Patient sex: M
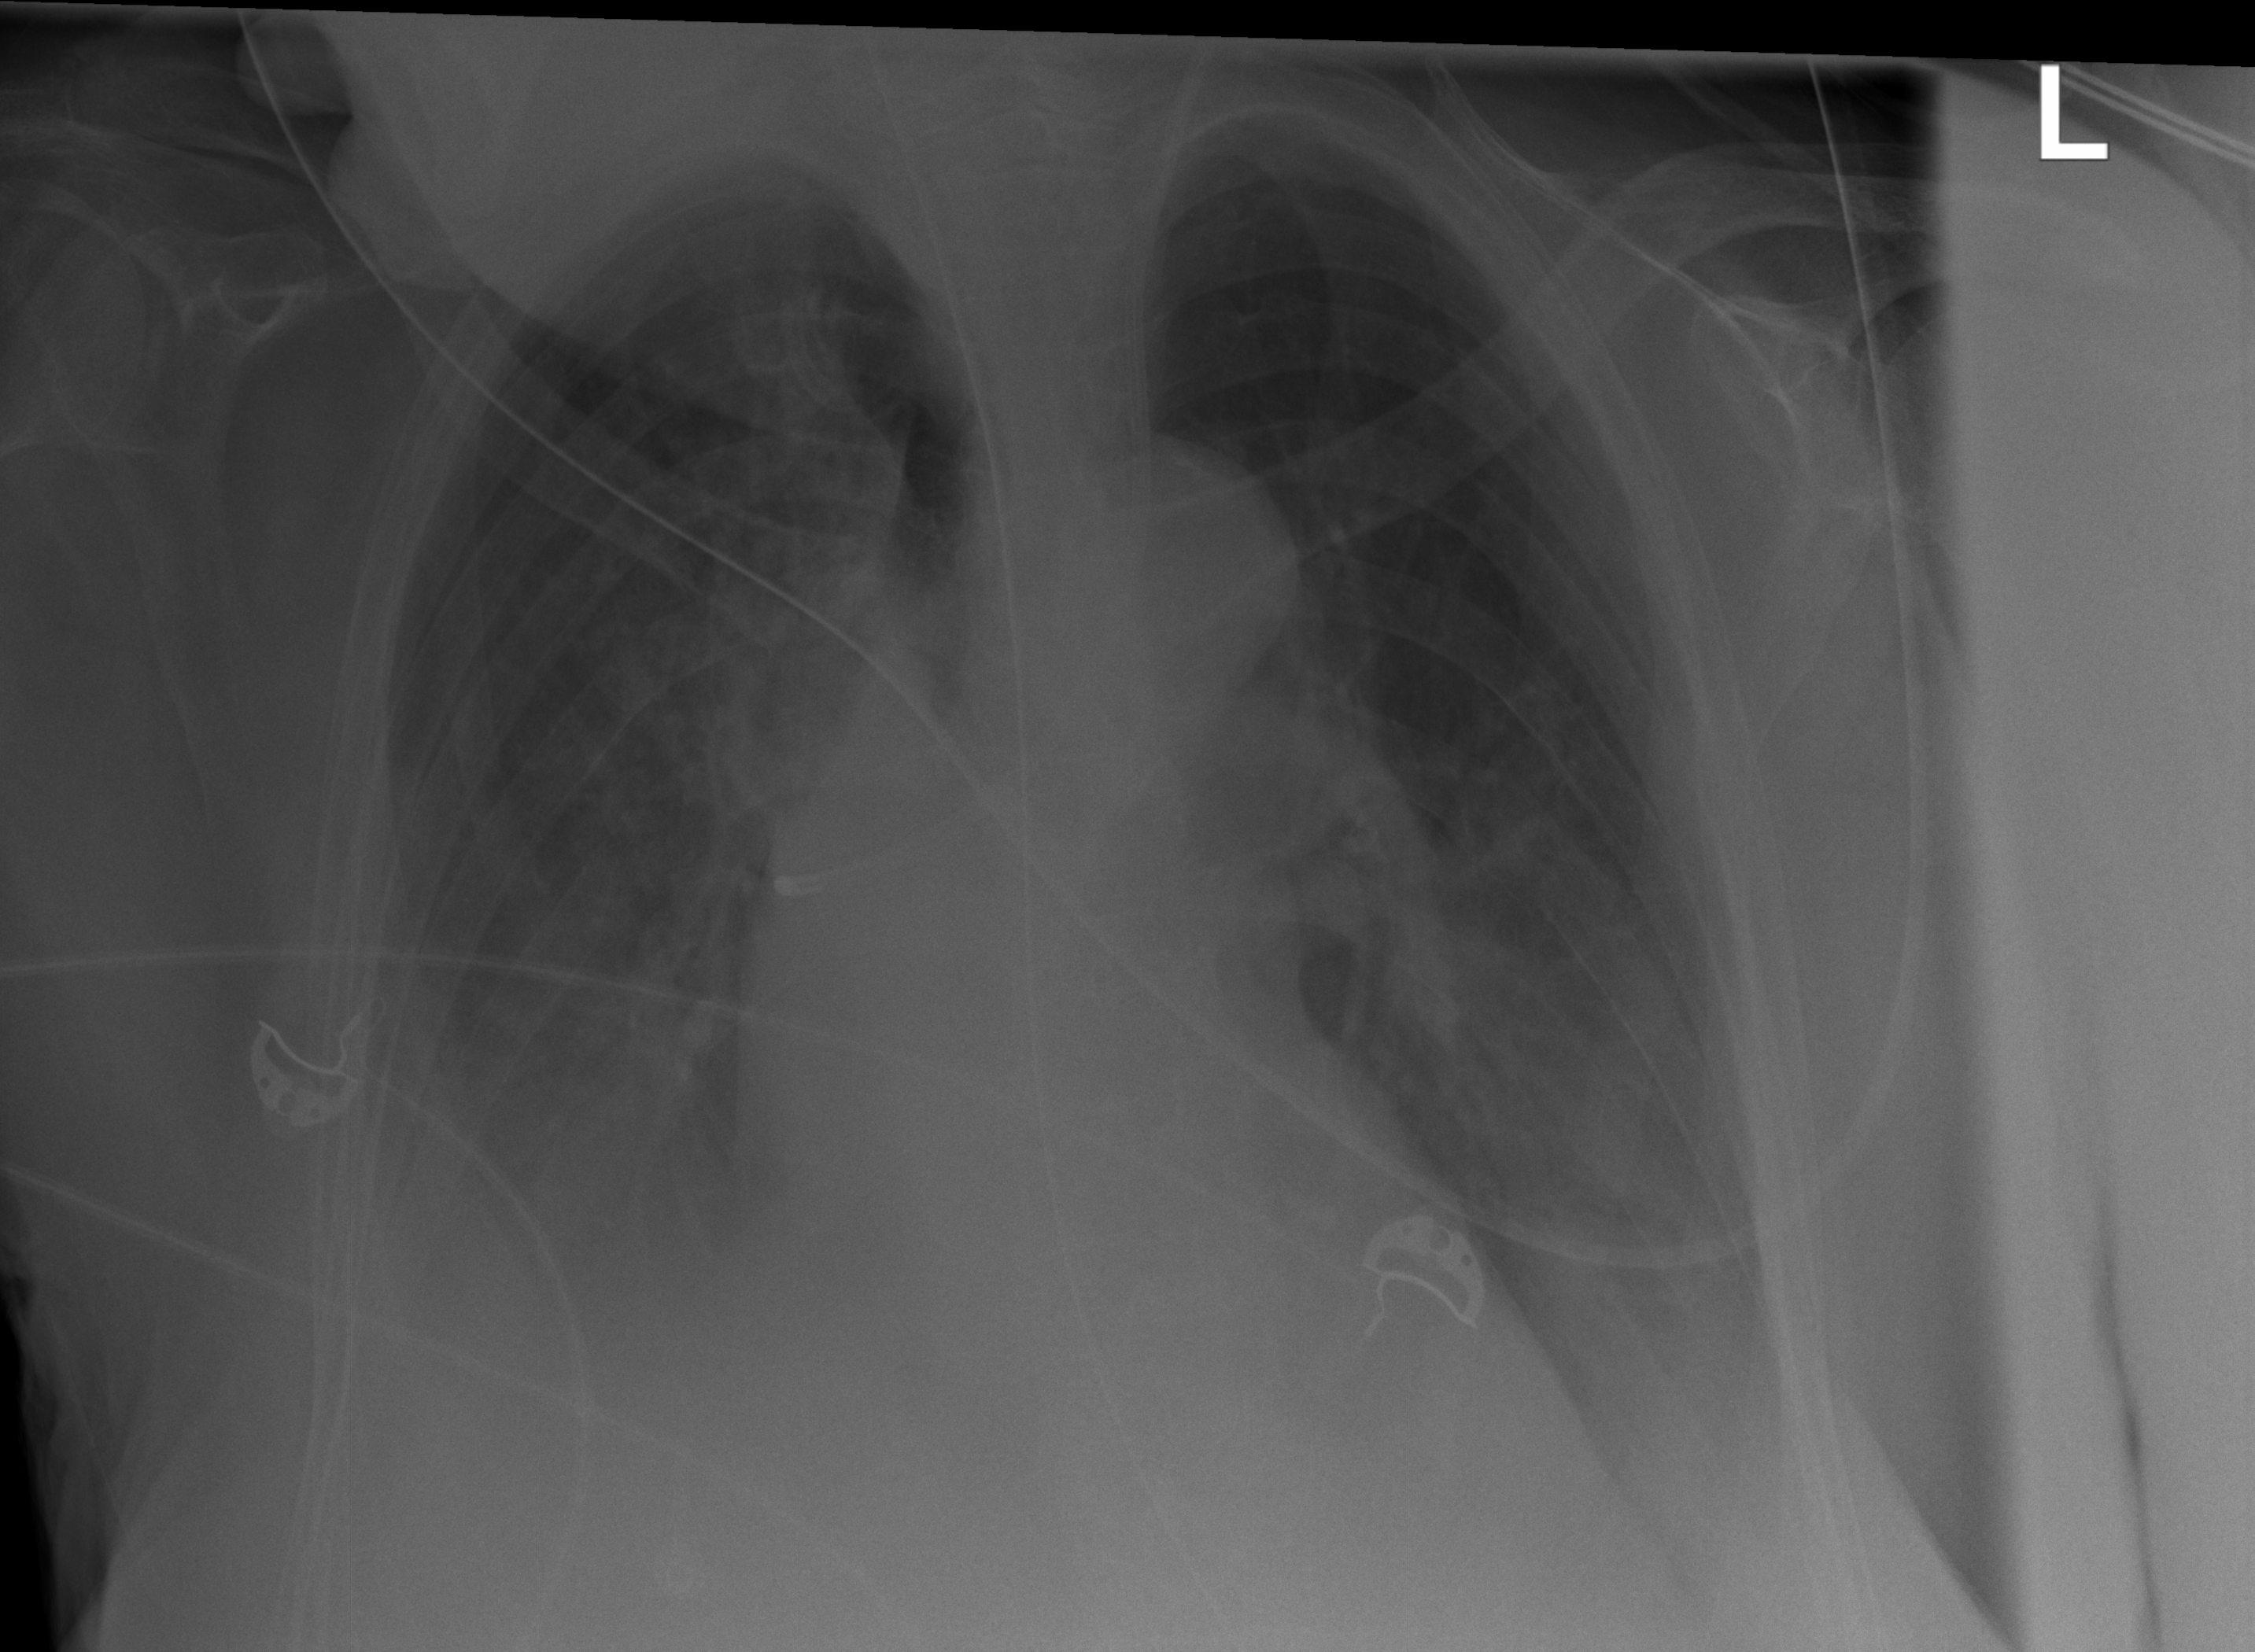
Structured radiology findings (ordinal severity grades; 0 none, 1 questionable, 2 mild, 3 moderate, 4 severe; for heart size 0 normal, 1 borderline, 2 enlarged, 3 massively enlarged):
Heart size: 0
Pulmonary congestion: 1
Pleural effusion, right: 2
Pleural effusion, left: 2
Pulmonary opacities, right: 2
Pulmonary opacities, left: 2
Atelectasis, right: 2
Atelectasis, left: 2